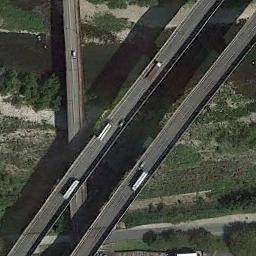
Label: bridge